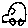
Label: car